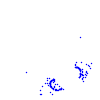
Particle: proton